Question: I have a mule flow as under
'''
<flow name="flow1" doc:name="f1">
<file:inbound-endpoint path="C:\input" responseTimeout="10000"
doc:name="File" />
</flow>
<flow name="flow2" doc:name="f2">
<http:inbound-endpoint address="http://localhost:8080"
doc:name="HTTP" exchange-pattern="request-response" />
<flow-ref name="flow1" doc:name="Flow Reference" />
<file:outbound-endpoint path="C:\outputfile"
responseTimeout="10000" doc:name="File" />
</flow>
'''
I am trying to move/upload multiple files from source to destination (can be anything e.g. FTP or File outbound etc..) by using the flow.
The reason for doing in this way is that I want to invoke the job from CLI(Command Line Interface) using CURL.
But it is not working....
## Edited
I need to pick up some files(multiple files) from a particular folder located in my hard drive. And then move those to some outbound process which can be FTP site or some other hard drive location.
But this flow needs to be invoked from CLI.
## Edited (Based on David's answer)
I now have the flow as under
'''
<flow name="filePickupFlow" doc:name="flow1" initialState="stopped">
<file:inbound-endpoint path="C:\Input" responseTimeout="10000" doc:name="File"/>
<logger message="#[message.payloadAs(java.lang.String)]" level="ERROR" />
</flow>
<flow name="flow2" doc:name="flow2">
<http:inbound-endpoint address="http://localhost:8080/file-pickup/start" doc:name="HTTP" exchange-pattern="request-response"/>
<expression-component>
app.registry.filePickupFlow.start();
</expression-component>
<file:outbound-endpoint path="C:\outputfile" responseTimeout="10000" doc:name="File"/>
</flow>
'''
I am getting couple of problems
a) I am getting an error that -

However, if I remove that attribute, the flow continues without waiting for '"http://localhost:8080/file-pickup/start"' to fire up.
b) The files are not moved to the destination folder
So how can I do so?
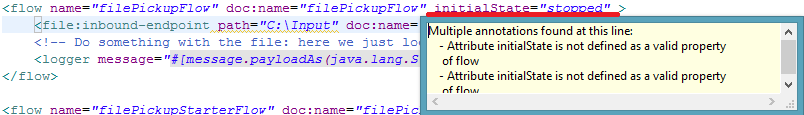
Answer: You can't reference a flow that has an inbound endpoint in it because such a flow is already active and consuming events from its inbound endpoint so you can't invoke it on demand.
The following, tested on Mule 3.3.1, shows how to start a "file pickup flow" on demand from an HTTP request.
'''
<flow name="filePickupFlow" initialState="stopped">
<file:inbound-endpoint path="///tmp/mule/input" />
<!-- Do something with the file: here we just log its content -->
<logger message="#[message.payloadAs(java.lang.String)]" level="ERROR" />
</flow>
<flow name="filePickupStarterFlow">
<http:inbound-endpoint address="http://localhost:8080/file-pickup/start"
exchange-pattern="request-response" />
<expression-component>
app.registry.filePickupFlow.start();
</expression-component>
<set-payload value="File Pickup successfully started" />
</flow>
'''
HTTP GETting 'http://localhost:8080/file-pickup/start' would then start the 'filePickupFlow', which in turn will process the files in '/tmp/mule/input'.
Note that it is up to you to configure the 'file:connector' for what behavior it must have for files it processes, either deleting them or moving them to another directory are two main options.